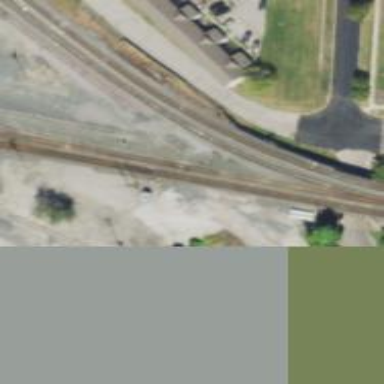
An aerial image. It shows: Railway track.